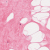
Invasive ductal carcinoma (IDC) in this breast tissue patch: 0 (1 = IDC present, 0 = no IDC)